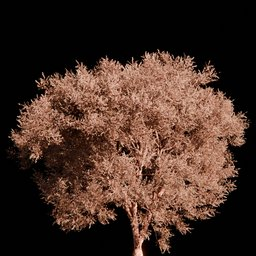
Label: nature